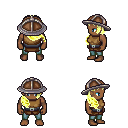
a pixel art fantasy rpg character, male body template, human, dark skin, leather chest armor, teal pants, gold right-swept hairstyle, chain helm, four views (front, back, left, right), 2x2 character sprite sheet, small pixel art, hard edges, no anti-aliasing